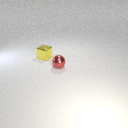
small yellow metal cube behind small red metal sphere